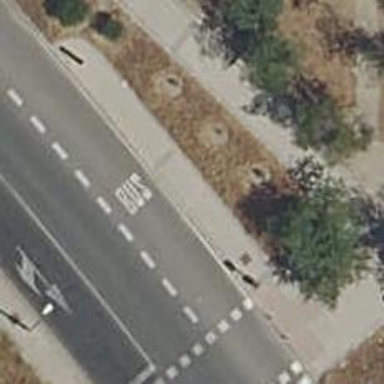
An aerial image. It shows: Bus stop with platform for public transport.